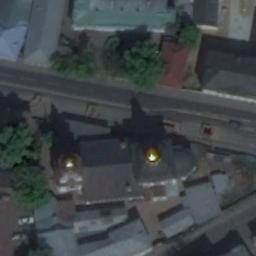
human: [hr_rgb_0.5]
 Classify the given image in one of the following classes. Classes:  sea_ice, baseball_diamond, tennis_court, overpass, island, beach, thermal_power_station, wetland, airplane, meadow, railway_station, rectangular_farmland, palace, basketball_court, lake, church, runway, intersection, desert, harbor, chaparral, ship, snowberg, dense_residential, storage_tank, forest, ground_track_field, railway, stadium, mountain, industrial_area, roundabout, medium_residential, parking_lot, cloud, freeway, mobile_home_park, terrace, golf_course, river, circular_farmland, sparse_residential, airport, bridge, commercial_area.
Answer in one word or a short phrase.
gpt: church